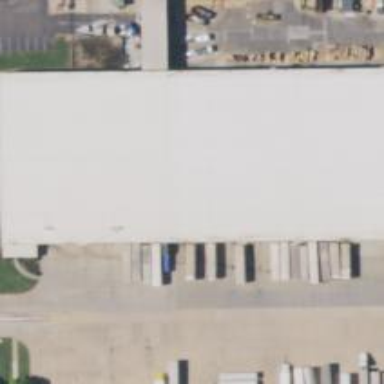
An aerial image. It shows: Industrial building.